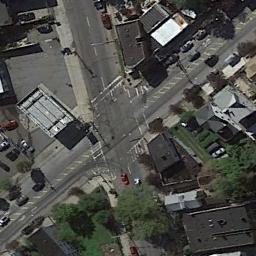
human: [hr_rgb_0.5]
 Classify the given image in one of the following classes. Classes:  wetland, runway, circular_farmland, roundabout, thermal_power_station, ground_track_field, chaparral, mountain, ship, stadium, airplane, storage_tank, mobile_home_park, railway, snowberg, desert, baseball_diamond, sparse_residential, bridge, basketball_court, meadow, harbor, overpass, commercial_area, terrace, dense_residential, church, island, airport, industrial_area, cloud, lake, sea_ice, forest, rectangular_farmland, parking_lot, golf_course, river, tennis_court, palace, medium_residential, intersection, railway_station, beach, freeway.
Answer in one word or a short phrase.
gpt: intersection